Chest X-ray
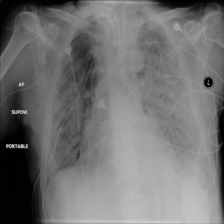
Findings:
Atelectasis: negative
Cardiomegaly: negative
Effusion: negative
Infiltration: positive
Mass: negative
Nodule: negative
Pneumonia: negative
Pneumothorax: positive
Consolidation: negative
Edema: negative
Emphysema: negative
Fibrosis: negative
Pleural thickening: negative
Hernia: negative